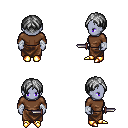
a pixel art fantasy rpg character, female body template, dark elf, purple skin, brown long-sleeve shirt, robe skirt, gray parted hairstyle, white cloth bandages, gold boots, dagger, four views (front, back, left, right), 2x2 character sprite sheet, small pixel art, hard edges, no anti-aliasing